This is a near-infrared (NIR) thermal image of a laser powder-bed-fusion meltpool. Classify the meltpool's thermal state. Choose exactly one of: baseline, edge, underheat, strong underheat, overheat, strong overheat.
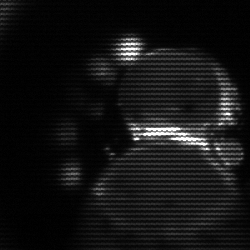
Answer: edge